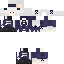
A female skeleton skin with dark skin, wearing white helmet dressed in a purple robe top and black pants, featuring a fangs.